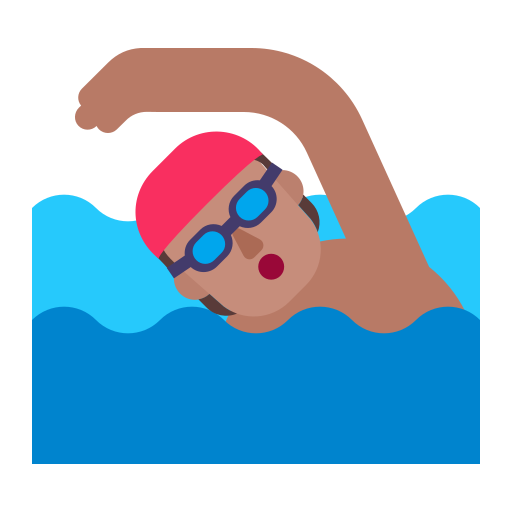
person swimming flat